Question: Here is my code
What happened was I copied and pasted my generic superclass's code for the remove method into my subclass. However in my subclass, I named my generic type Type, not E. Is there a shortcut that I can use in eclipse to replace all occurrences of generic type E with generic type Type? I saw search and replace in <URL> but I don't want to replace every occurrence of the letter E, just the generic type.
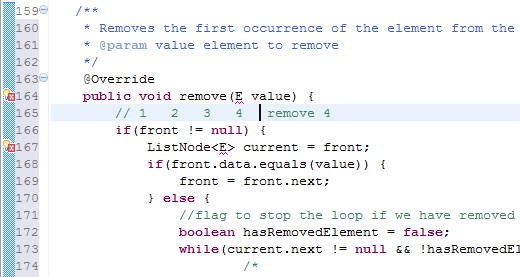
Answer: Well you can still use the search and replace but with a regular expression (you need to tick the "Regular expressions" checkbox in the dialog). Try replacing:
'''
(\W)E(\W)
'''
with
'''
Type
'''
The regex matches the letter E surrounded by non-word characters (e.g. whitespace or angle brackets).